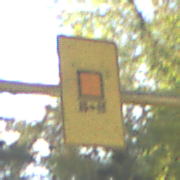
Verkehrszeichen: KennzeichnungspflichtigeFahrzeugeGefaehrlicheGueterOhnePfeilsymbol
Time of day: SunriseSunset
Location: Outdoor (Nature)
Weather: PartlyCloudy
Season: NotSpecified
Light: Natural